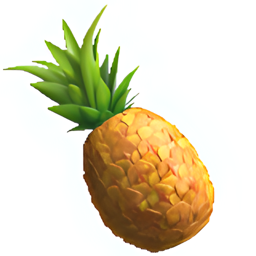
Name: pineapple
Emoji: 🍍
Group: Food & Drink
Sub-group: food-fruit